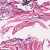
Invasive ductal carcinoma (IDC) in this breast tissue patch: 0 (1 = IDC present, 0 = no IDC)